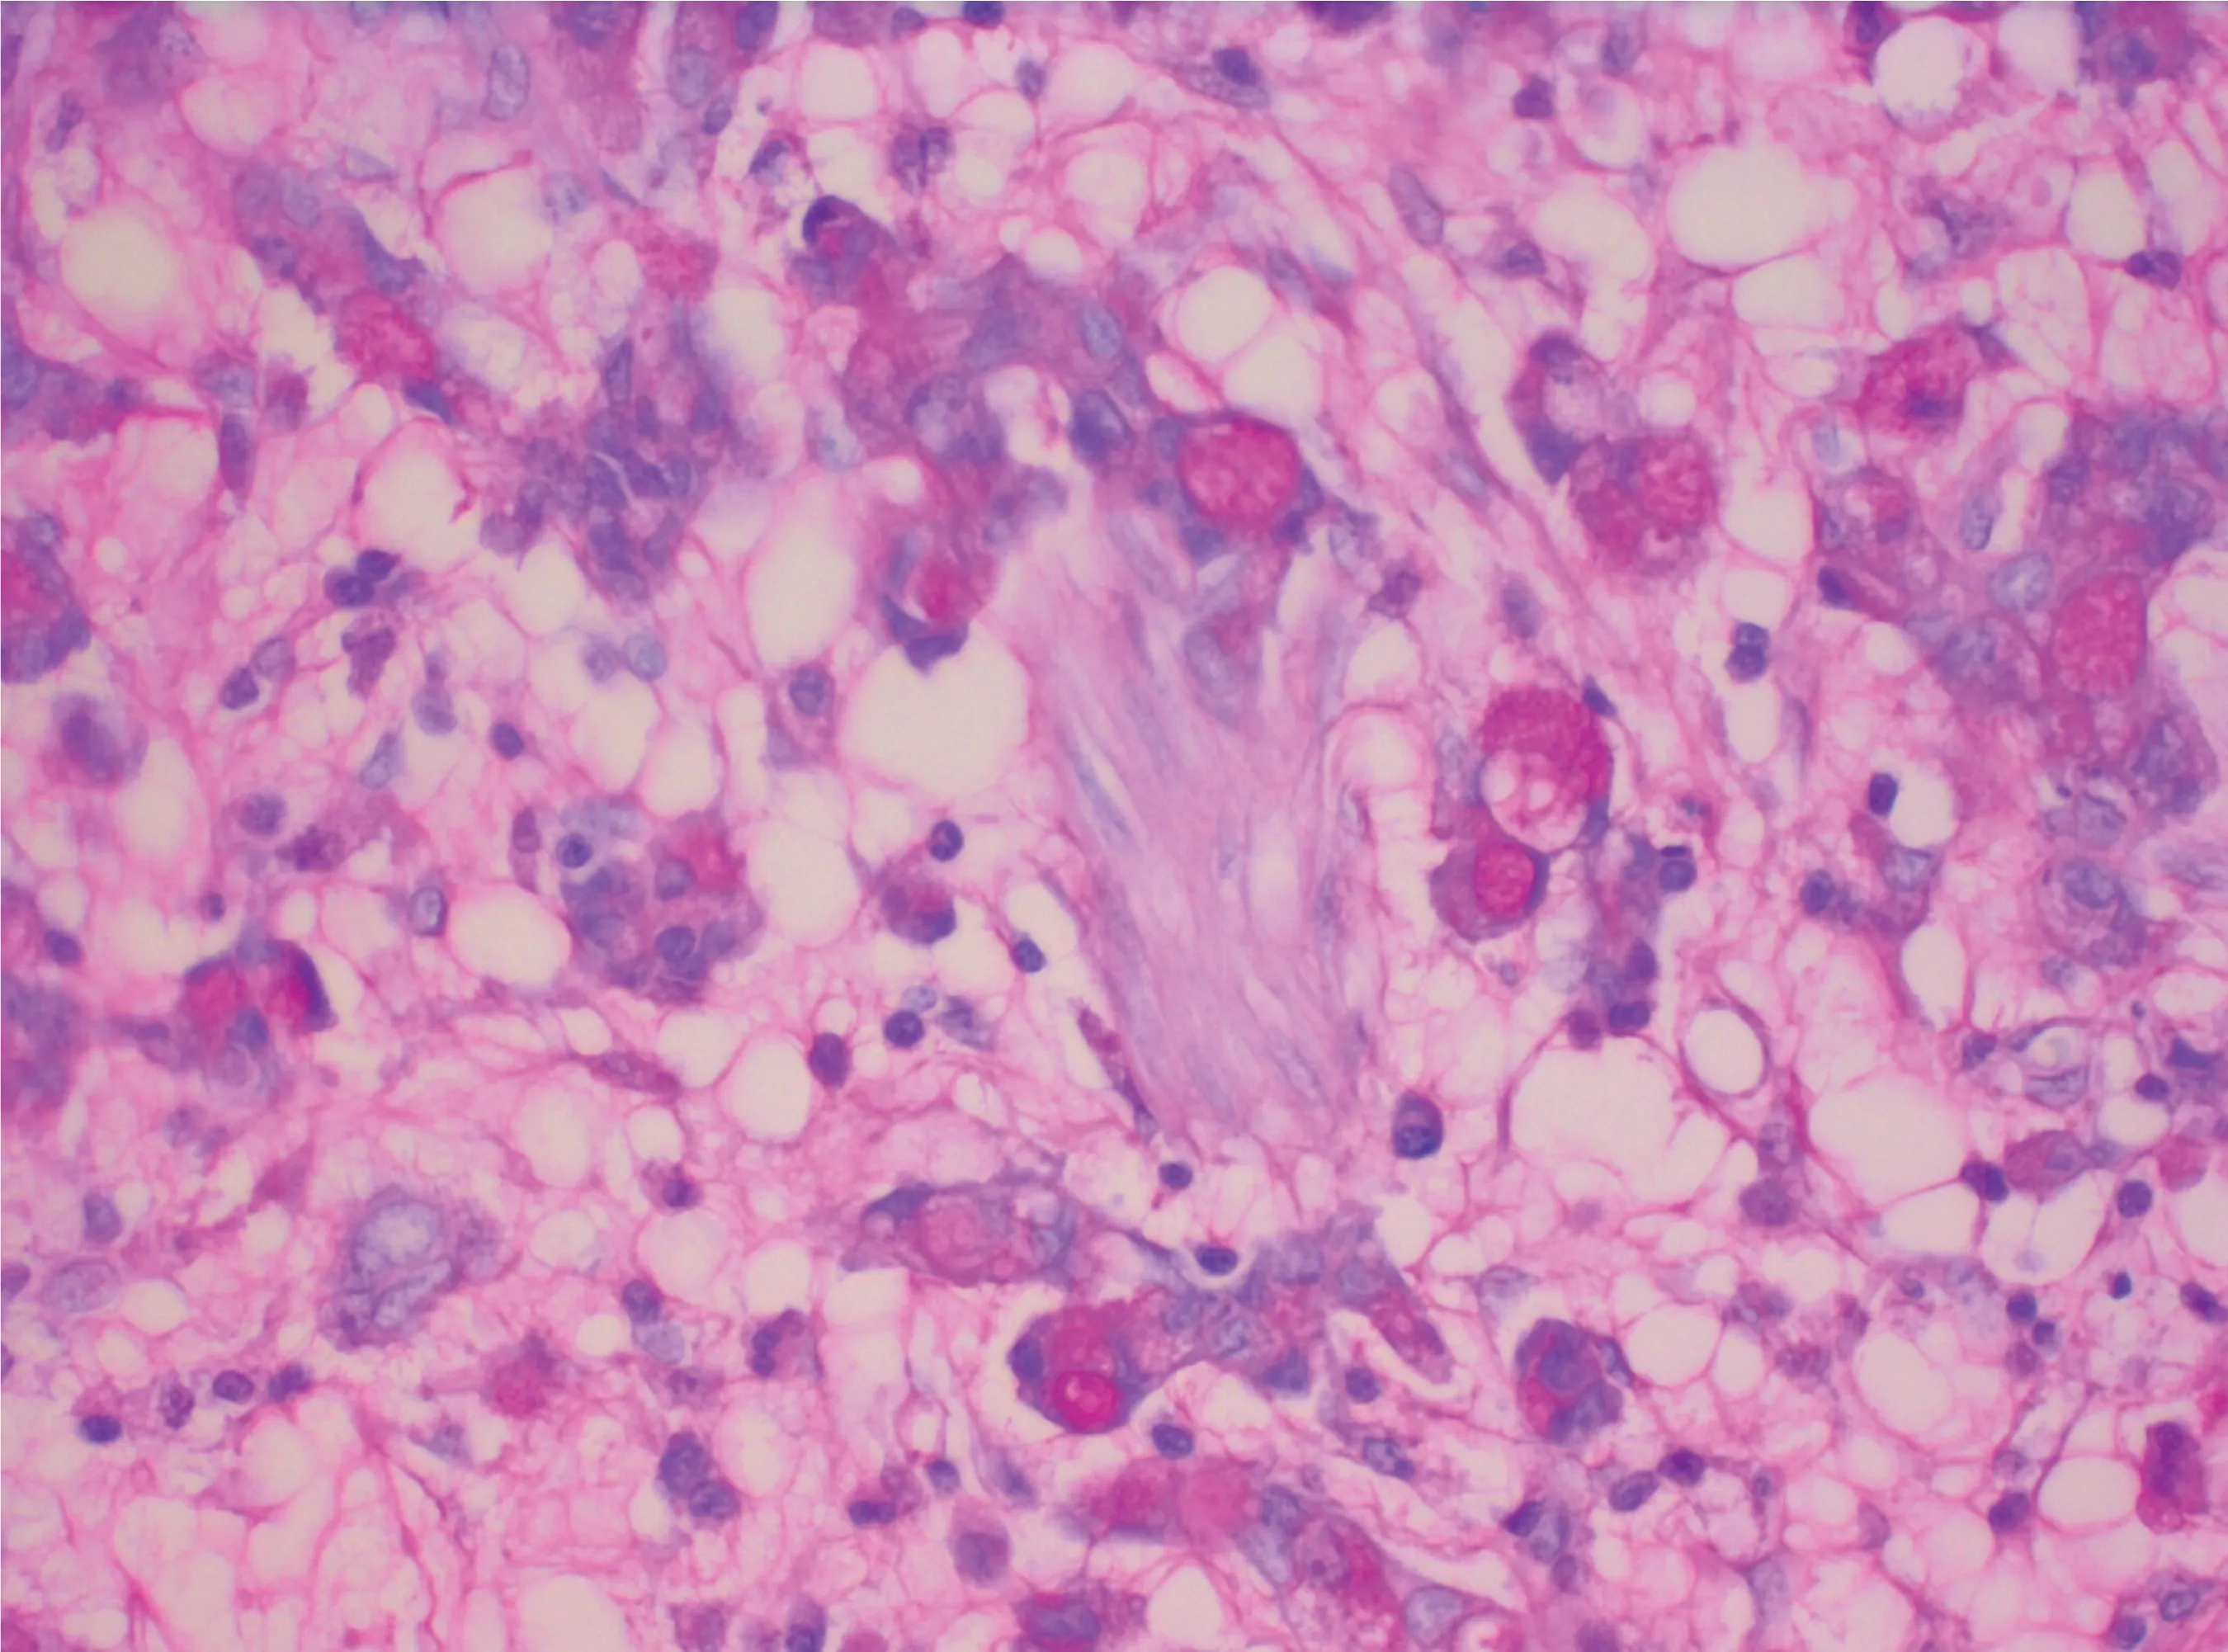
Signet-ring carcinoma cells with high degree of pleomorphism (vary in size and shape). Intracellular mucin displaces the nuclei to the periphery of the tumor cells. Mucicarmine stain, original magnification x 400.
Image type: pathology (pas)